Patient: sex M, age 83
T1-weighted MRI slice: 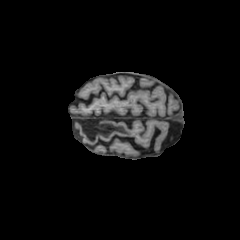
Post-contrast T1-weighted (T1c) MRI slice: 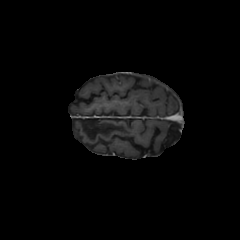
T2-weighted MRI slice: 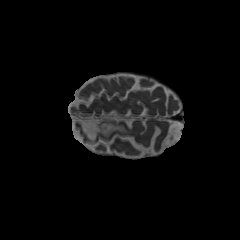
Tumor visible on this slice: no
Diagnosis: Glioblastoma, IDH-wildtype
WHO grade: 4